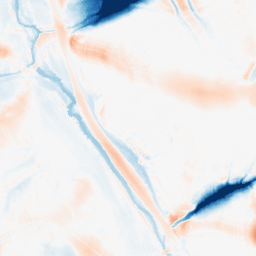
Category: morphological
Decomposition family: morphological_ellipse
Decomposition parameters: operation: average
width: 50
height: 50
Upsampling method: regularized
Upsampling parameters: scale: 2
lambda_reg: 0.001
Upsampling scale: 2